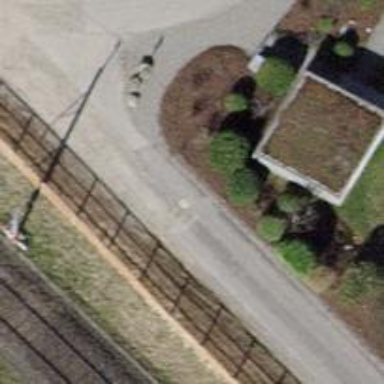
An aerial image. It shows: Bollard.